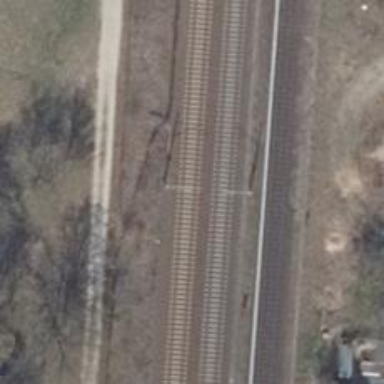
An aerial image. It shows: Railway milestone with catenary mast.